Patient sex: M
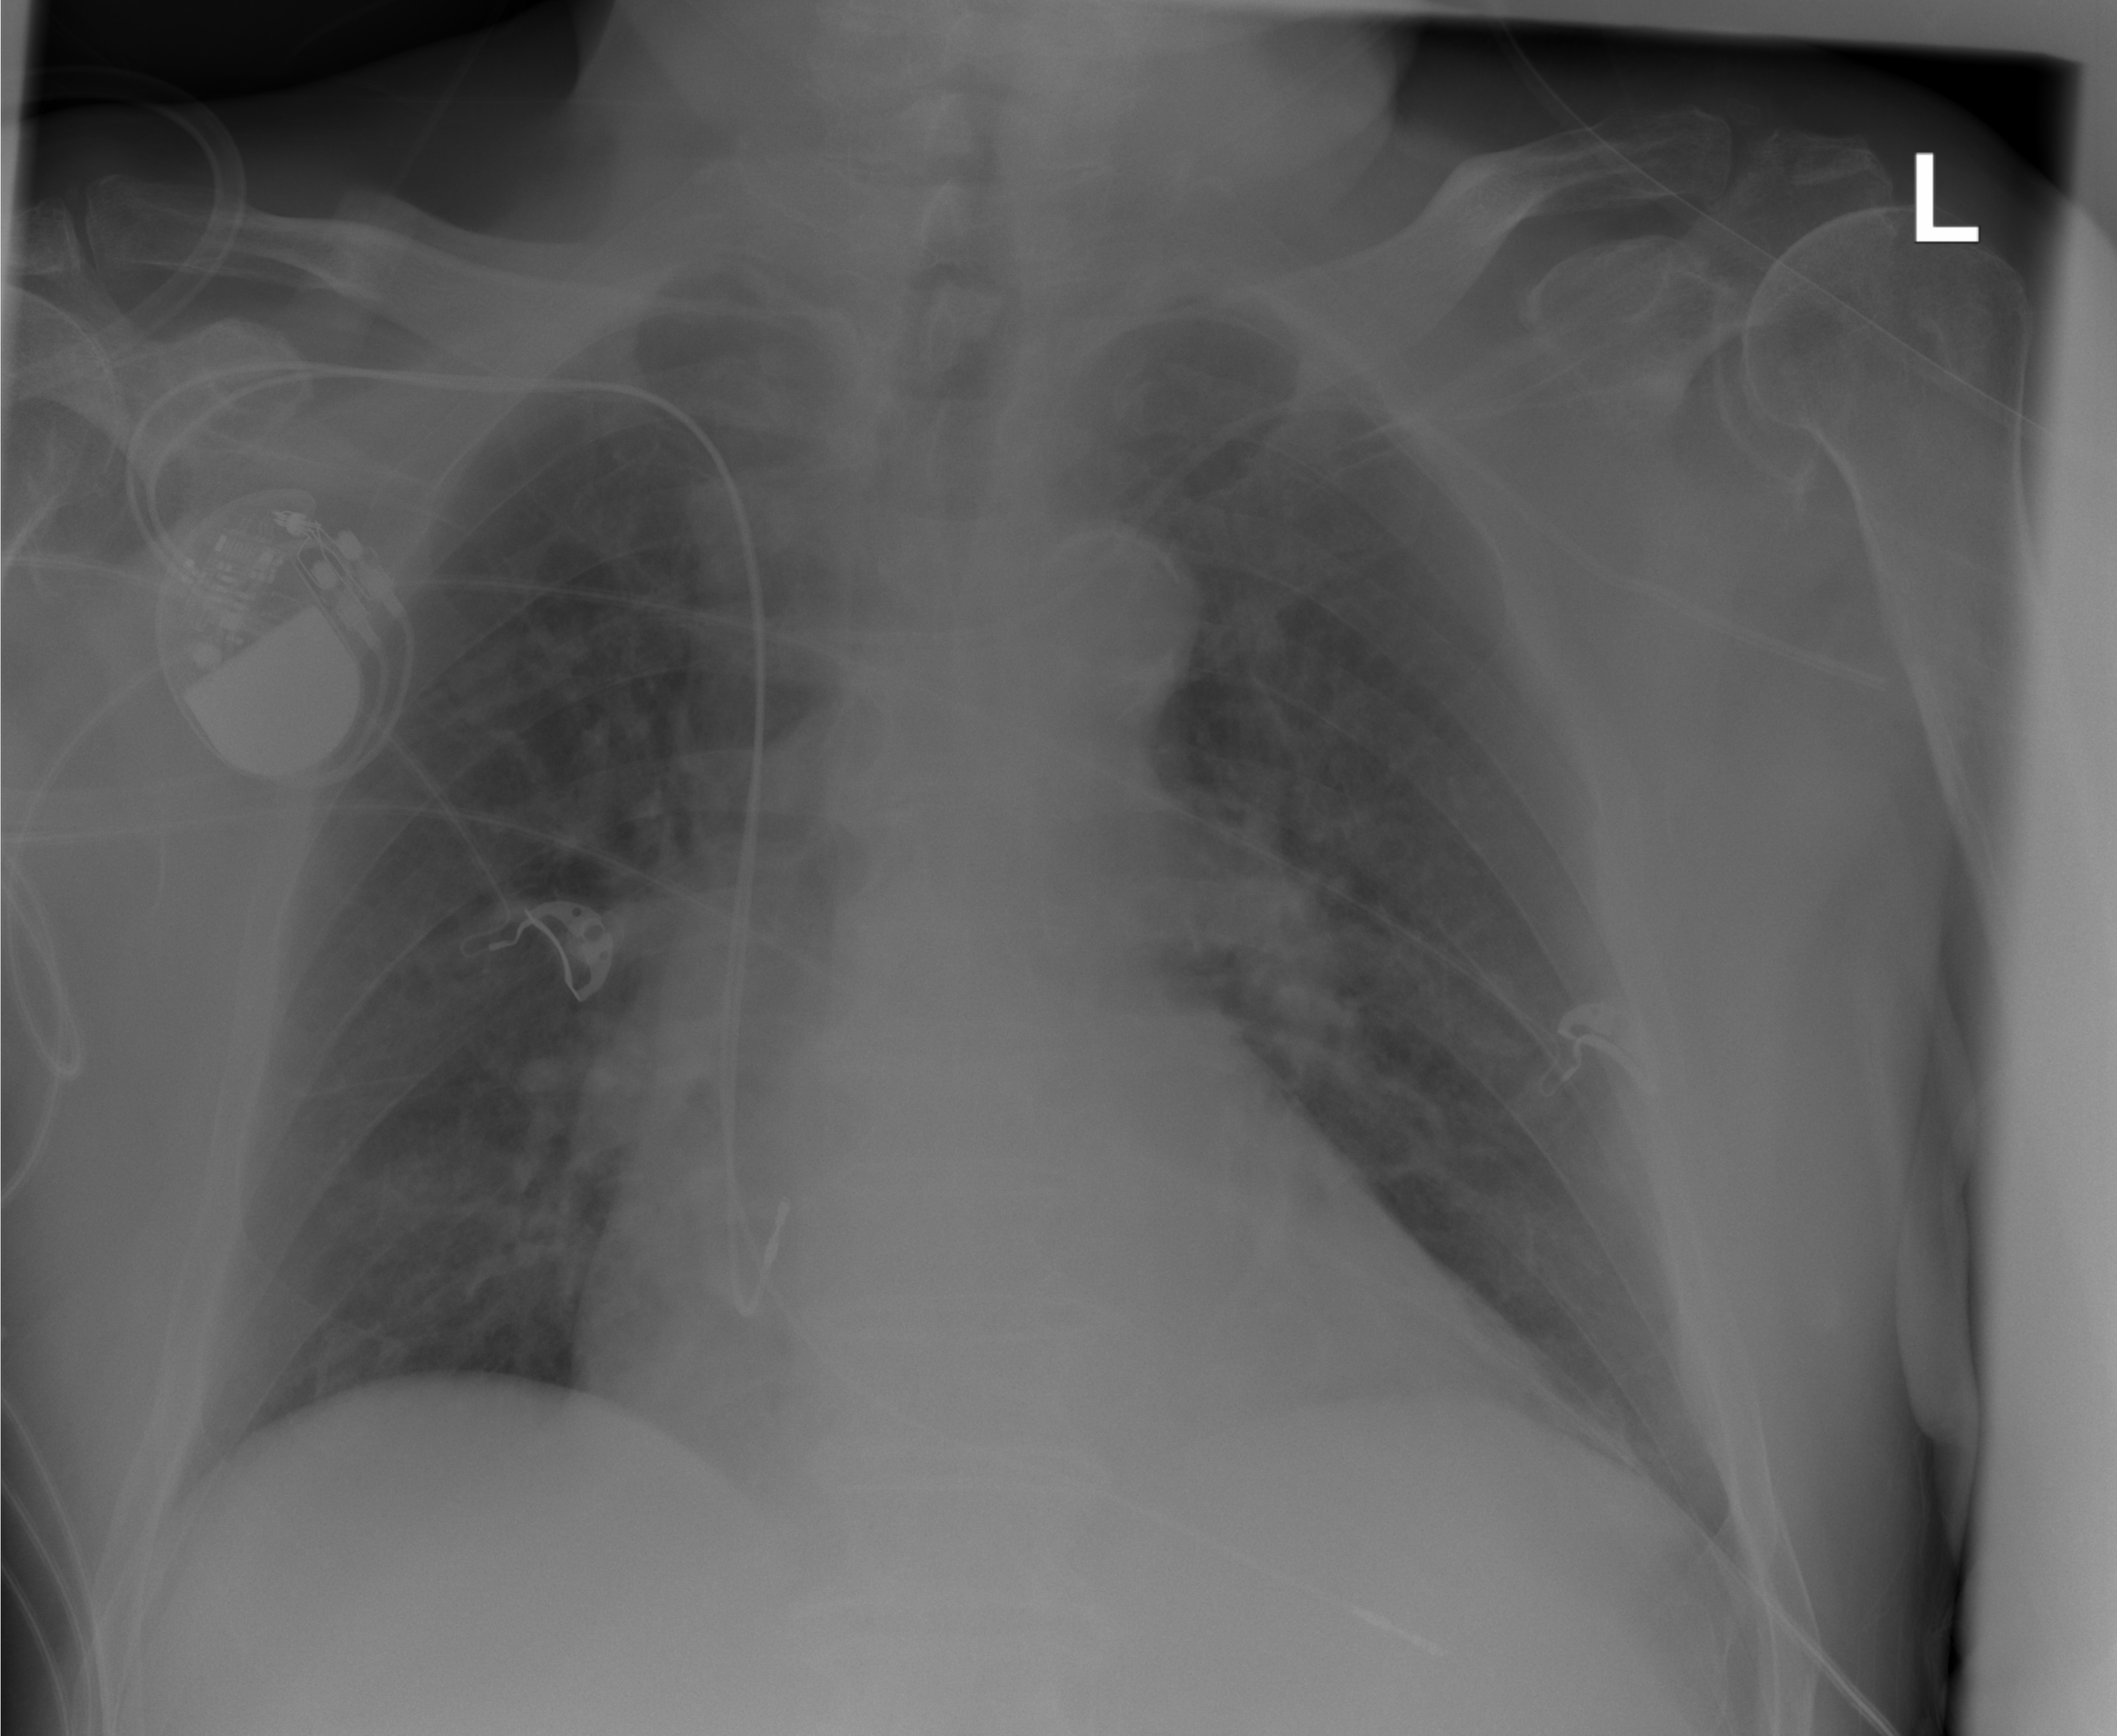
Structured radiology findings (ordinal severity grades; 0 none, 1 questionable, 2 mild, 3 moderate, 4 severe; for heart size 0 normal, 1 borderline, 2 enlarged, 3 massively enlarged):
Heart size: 2
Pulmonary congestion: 2
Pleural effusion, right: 0
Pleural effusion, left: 0
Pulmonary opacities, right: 1
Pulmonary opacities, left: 0
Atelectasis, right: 0
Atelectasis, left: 0